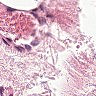
Metastatic tissue present: no